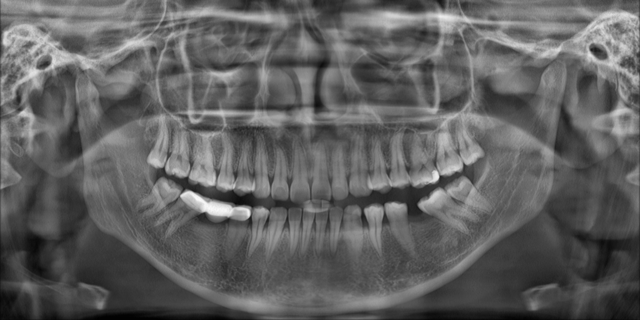
adult